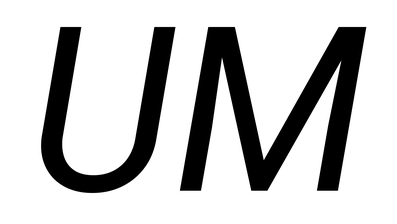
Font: Roboto-Italic_Italic